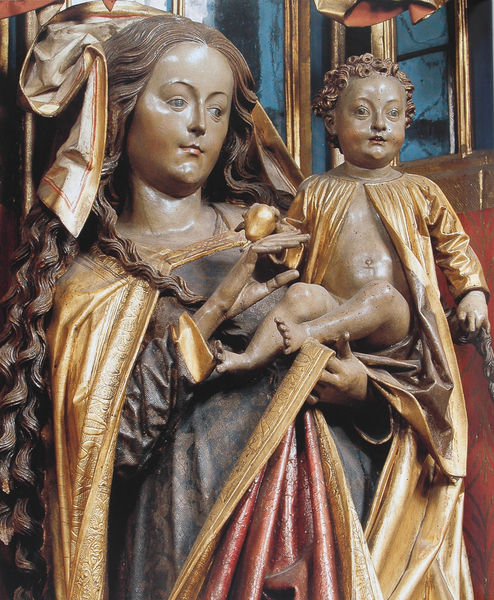
Titel: Hochaltar, Mittelschrein, Muttergottes mit Kind (Detail)
Künstler: Meister des Lautenbacher Hochaltares
Standort: Lautenbach im Renchtal
Institution: St. Mariä Krönung
Schlagwörter: blau, gott, hand, kopf, nackt, umhang, sitzen, ausschnitt, bunt, finger, frau, haar, holz, kleid, köpfe, mund, nase, stirn, blick, obst, rot, schleier, tuch, hemd, arm, augen, falten, gesicht, halten, hals, hände, kirche, figur, gewand, gold, haare, mantel, kind, mutter, gotik, kinn, lippen, locken, frucht, skulptur, statue, beine, deutschland, apfel, lächeln, farbig, füße, holzschnitt, farbe, baby, münder, nasen, kopftuch, detail, inschrift, nabel, bauch, faltenwurf, plastik, wange, bemalt, foto, fotografie, birne, fuss, vergoldet, altar, schnitzerei, christus, jesus, mittelalter, gefasst, golden, gothik, maria, madonna, mutter gottes, holzfigur, fassung, ikone, vergoldung, marienbild, kapuze, aufbau, jesuskind, prag, schnitzaltar, statur, madonne, nakct, mariendarstellung, holzschnitzerei, jesusknabe, schöne madonna, kinne, pro, s, ag, maria mit jesus, madonnenbild, 1450, tasselmantel, 1370, löcken